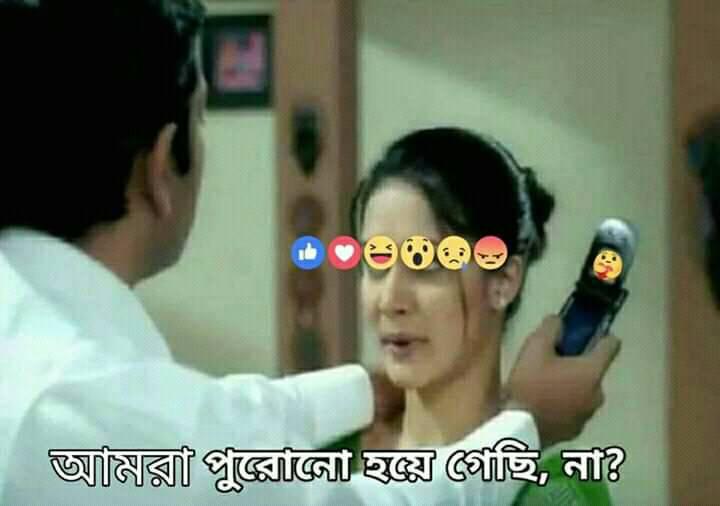
Caption: আমরা পুরোনো হয়ে গেছি, না ?
Label: hate